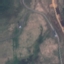
Land use / land cover class: HerbaceousVegetation